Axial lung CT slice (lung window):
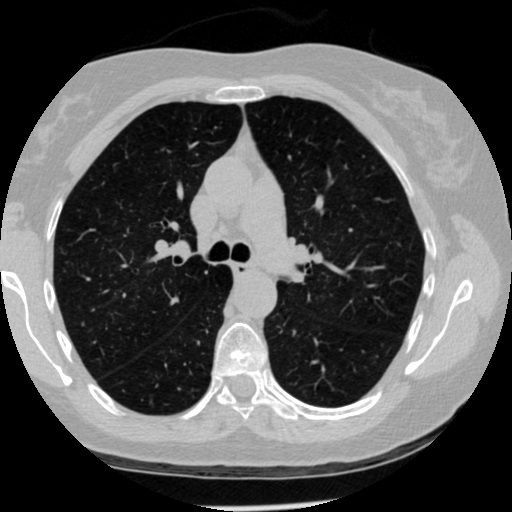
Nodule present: no